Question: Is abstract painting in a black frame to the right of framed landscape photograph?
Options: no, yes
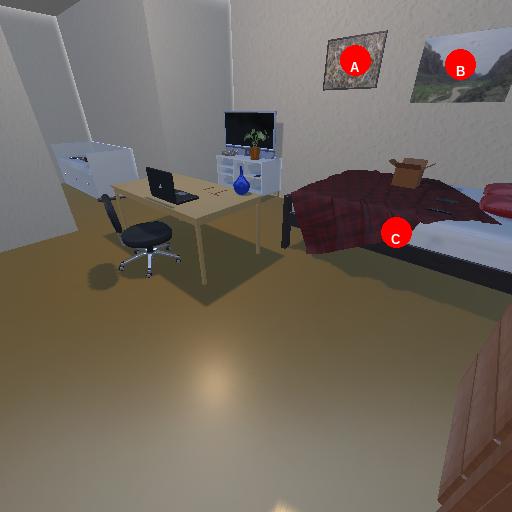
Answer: no